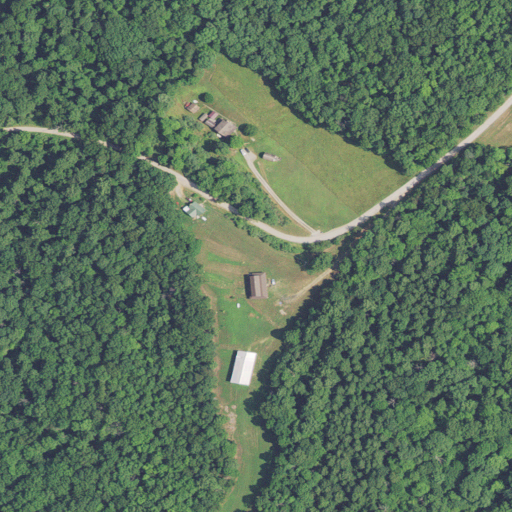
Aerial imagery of ridge(s) in West Virginia named Hambrick Ridge containing deciduous forest, open development, pasture, low intensity development, mixed forest, and medium intensity development